Question: I have created Two tables Parent and its child and i want to use different CSS for both but the problem is child table is also loading css of parent table all i want that my child table should have white background, I tried 'inline styling' for child table, '#ID' , '.Class' wise styling for child table but i am not able to set the background to white where as i am able to change its fontsize with my css, Kindly let me know is there a way to make the child table use its own derived css?
In the following image ABC is parent table and inside the popover there is a heading of 'Top events' which is child table:

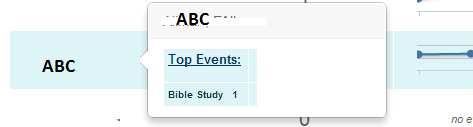
Answer: Have you tried using the '!important' attribute for the child class? This will override any previous styles assigned for this attribute and allow you to find out if the style is a problem or the order of the classes.
Note: As a best practice, avoid adding '!important' everywhere and only use when absolutely necessary. In this case, you could put the child class after the parent class in the css declarations. Using '!important' can help you figure out if your classes are stylisticly correct but in the wrong order. Then, try ordering your child's CSS class after the parents so that the imporant is not needed anymore. <URL>
I think that @Jacqui's answer below should also solve the issue.